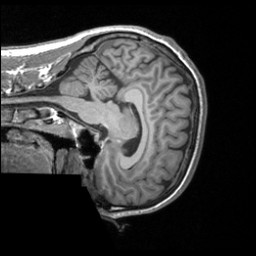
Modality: T1w
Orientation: sagittal
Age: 22
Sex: male
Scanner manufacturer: siemens
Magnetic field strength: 3 T
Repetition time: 1.9 s
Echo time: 0.00226 s